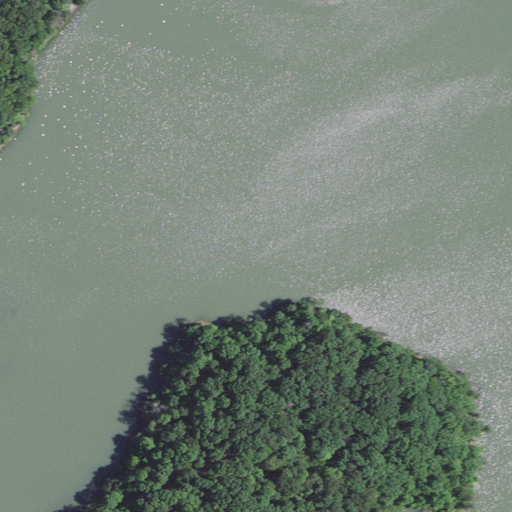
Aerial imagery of valley in Kentucky named Radford Hollow containing open water, deciduous forest, barren land, mixed forest, and pasture